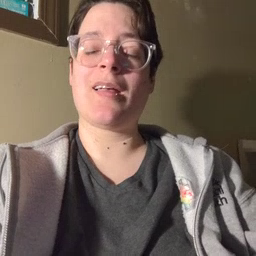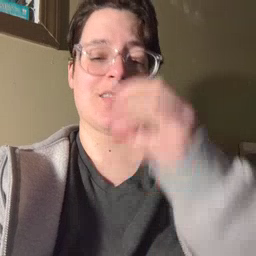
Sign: clown